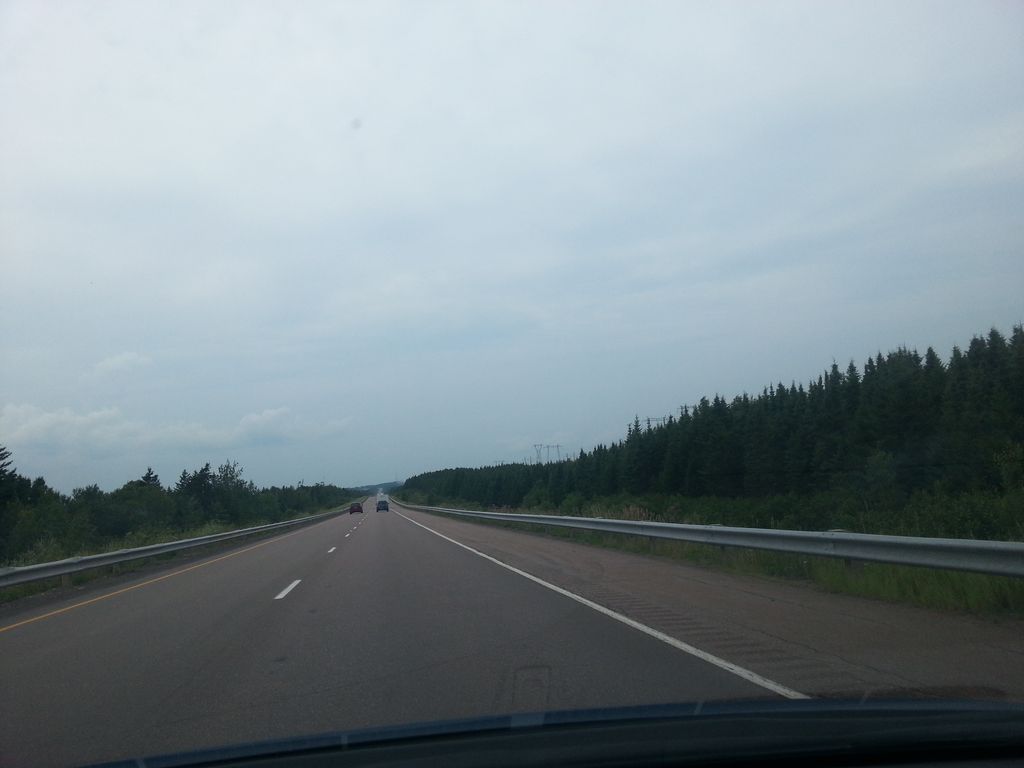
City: charlottetown